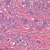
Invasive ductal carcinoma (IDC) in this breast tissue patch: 1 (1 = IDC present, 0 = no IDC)